Field crop: maize
Growth stage: 2
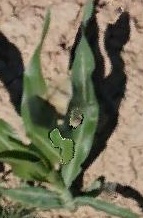
Species: maize